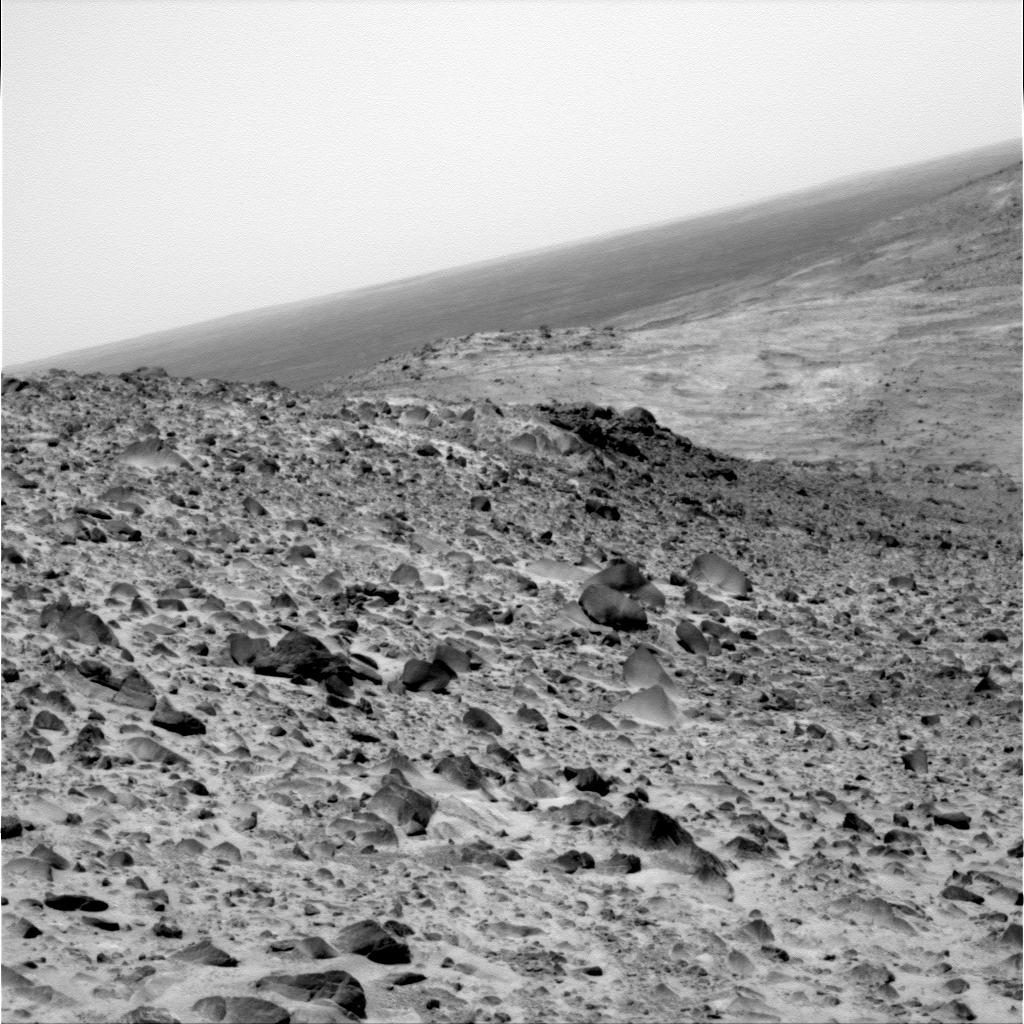
Terrain classes present: Bedrock, Gravel / Sand / Soil, Rock, Shadow, Sky / Distant Mountains